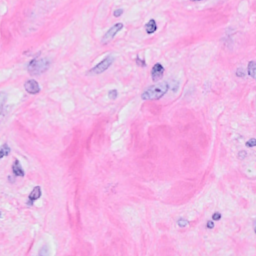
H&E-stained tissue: Breast